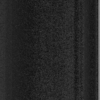
Label: dusty